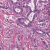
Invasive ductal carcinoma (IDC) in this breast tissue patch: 1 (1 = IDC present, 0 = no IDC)